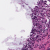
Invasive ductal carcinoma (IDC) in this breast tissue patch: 0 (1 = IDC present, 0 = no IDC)